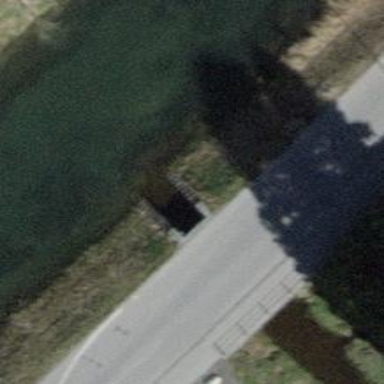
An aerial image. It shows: Culvert tunnel under drain waterway.